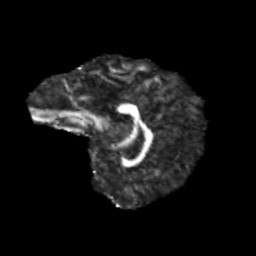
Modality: FA
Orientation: sagittal
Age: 12
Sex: male
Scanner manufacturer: siemens
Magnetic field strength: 3 T
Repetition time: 3.8 s
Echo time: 0.07 s